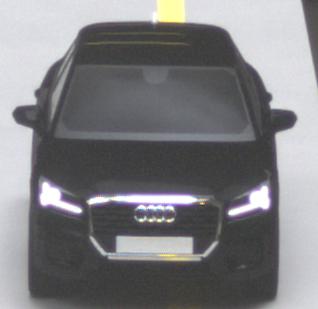
Make: Audi
Model: Q2
Model produced from: 2016
Model produced until: 2020
Doors: 5
Color: black
Road condition: dry road
Daytime: midday
Contrast: medium contrast